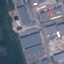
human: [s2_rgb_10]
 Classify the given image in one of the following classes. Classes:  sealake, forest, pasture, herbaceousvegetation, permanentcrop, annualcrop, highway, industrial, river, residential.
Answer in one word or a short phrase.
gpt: Industrial